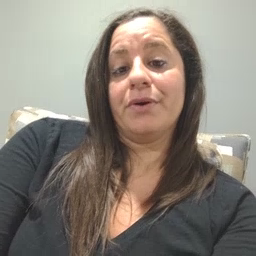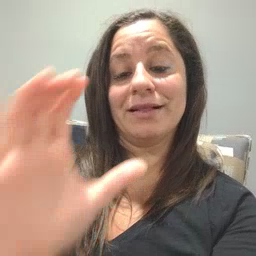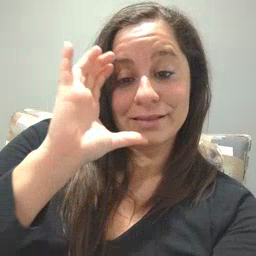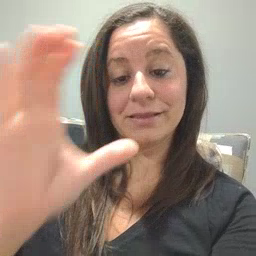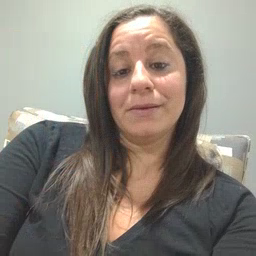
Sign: listen